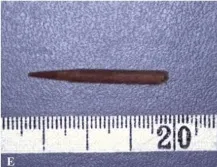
Three-year-old girl with foreign body granuloma of the right posterior lower leg. E: A 3-cm long tip of toothpick was removed at surgery.
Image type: medical_photograph (other_medical_photograph)